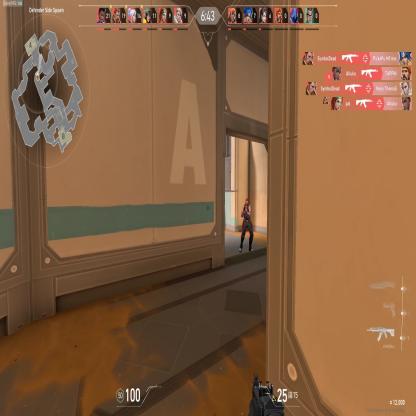
Label: enemy